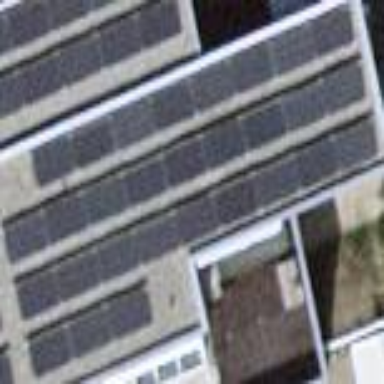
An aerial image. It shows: Solar photovoltaic panel generator.